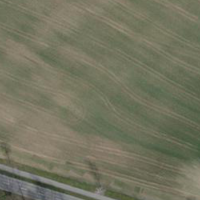
EUNIS habitat code: 52
Species observed at this site:
Alauda arvensis